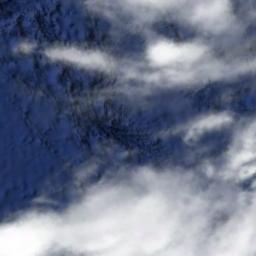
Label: cloud